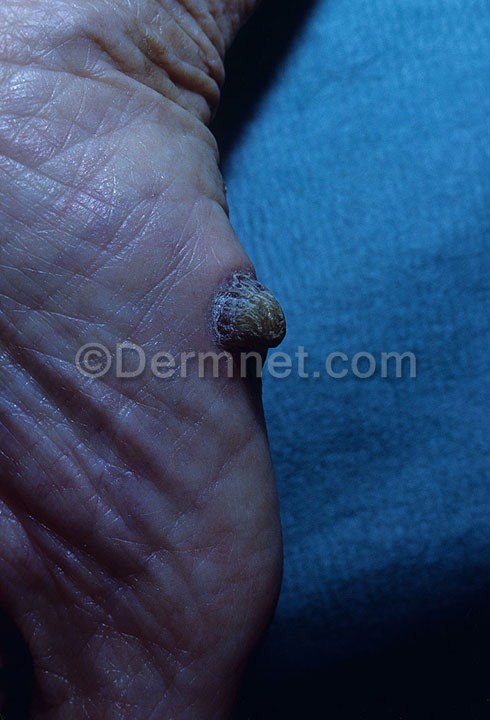
Disease: Actinic Keratosis Basal Cell Carcinoma and other Malignant Lesions